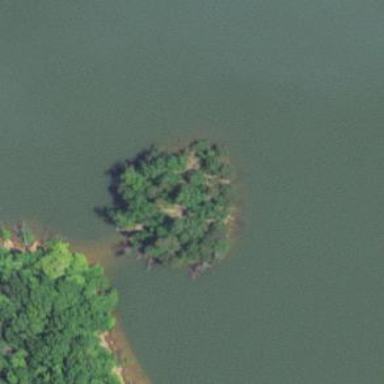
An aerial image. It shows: Island covered with woodland.